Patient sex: M
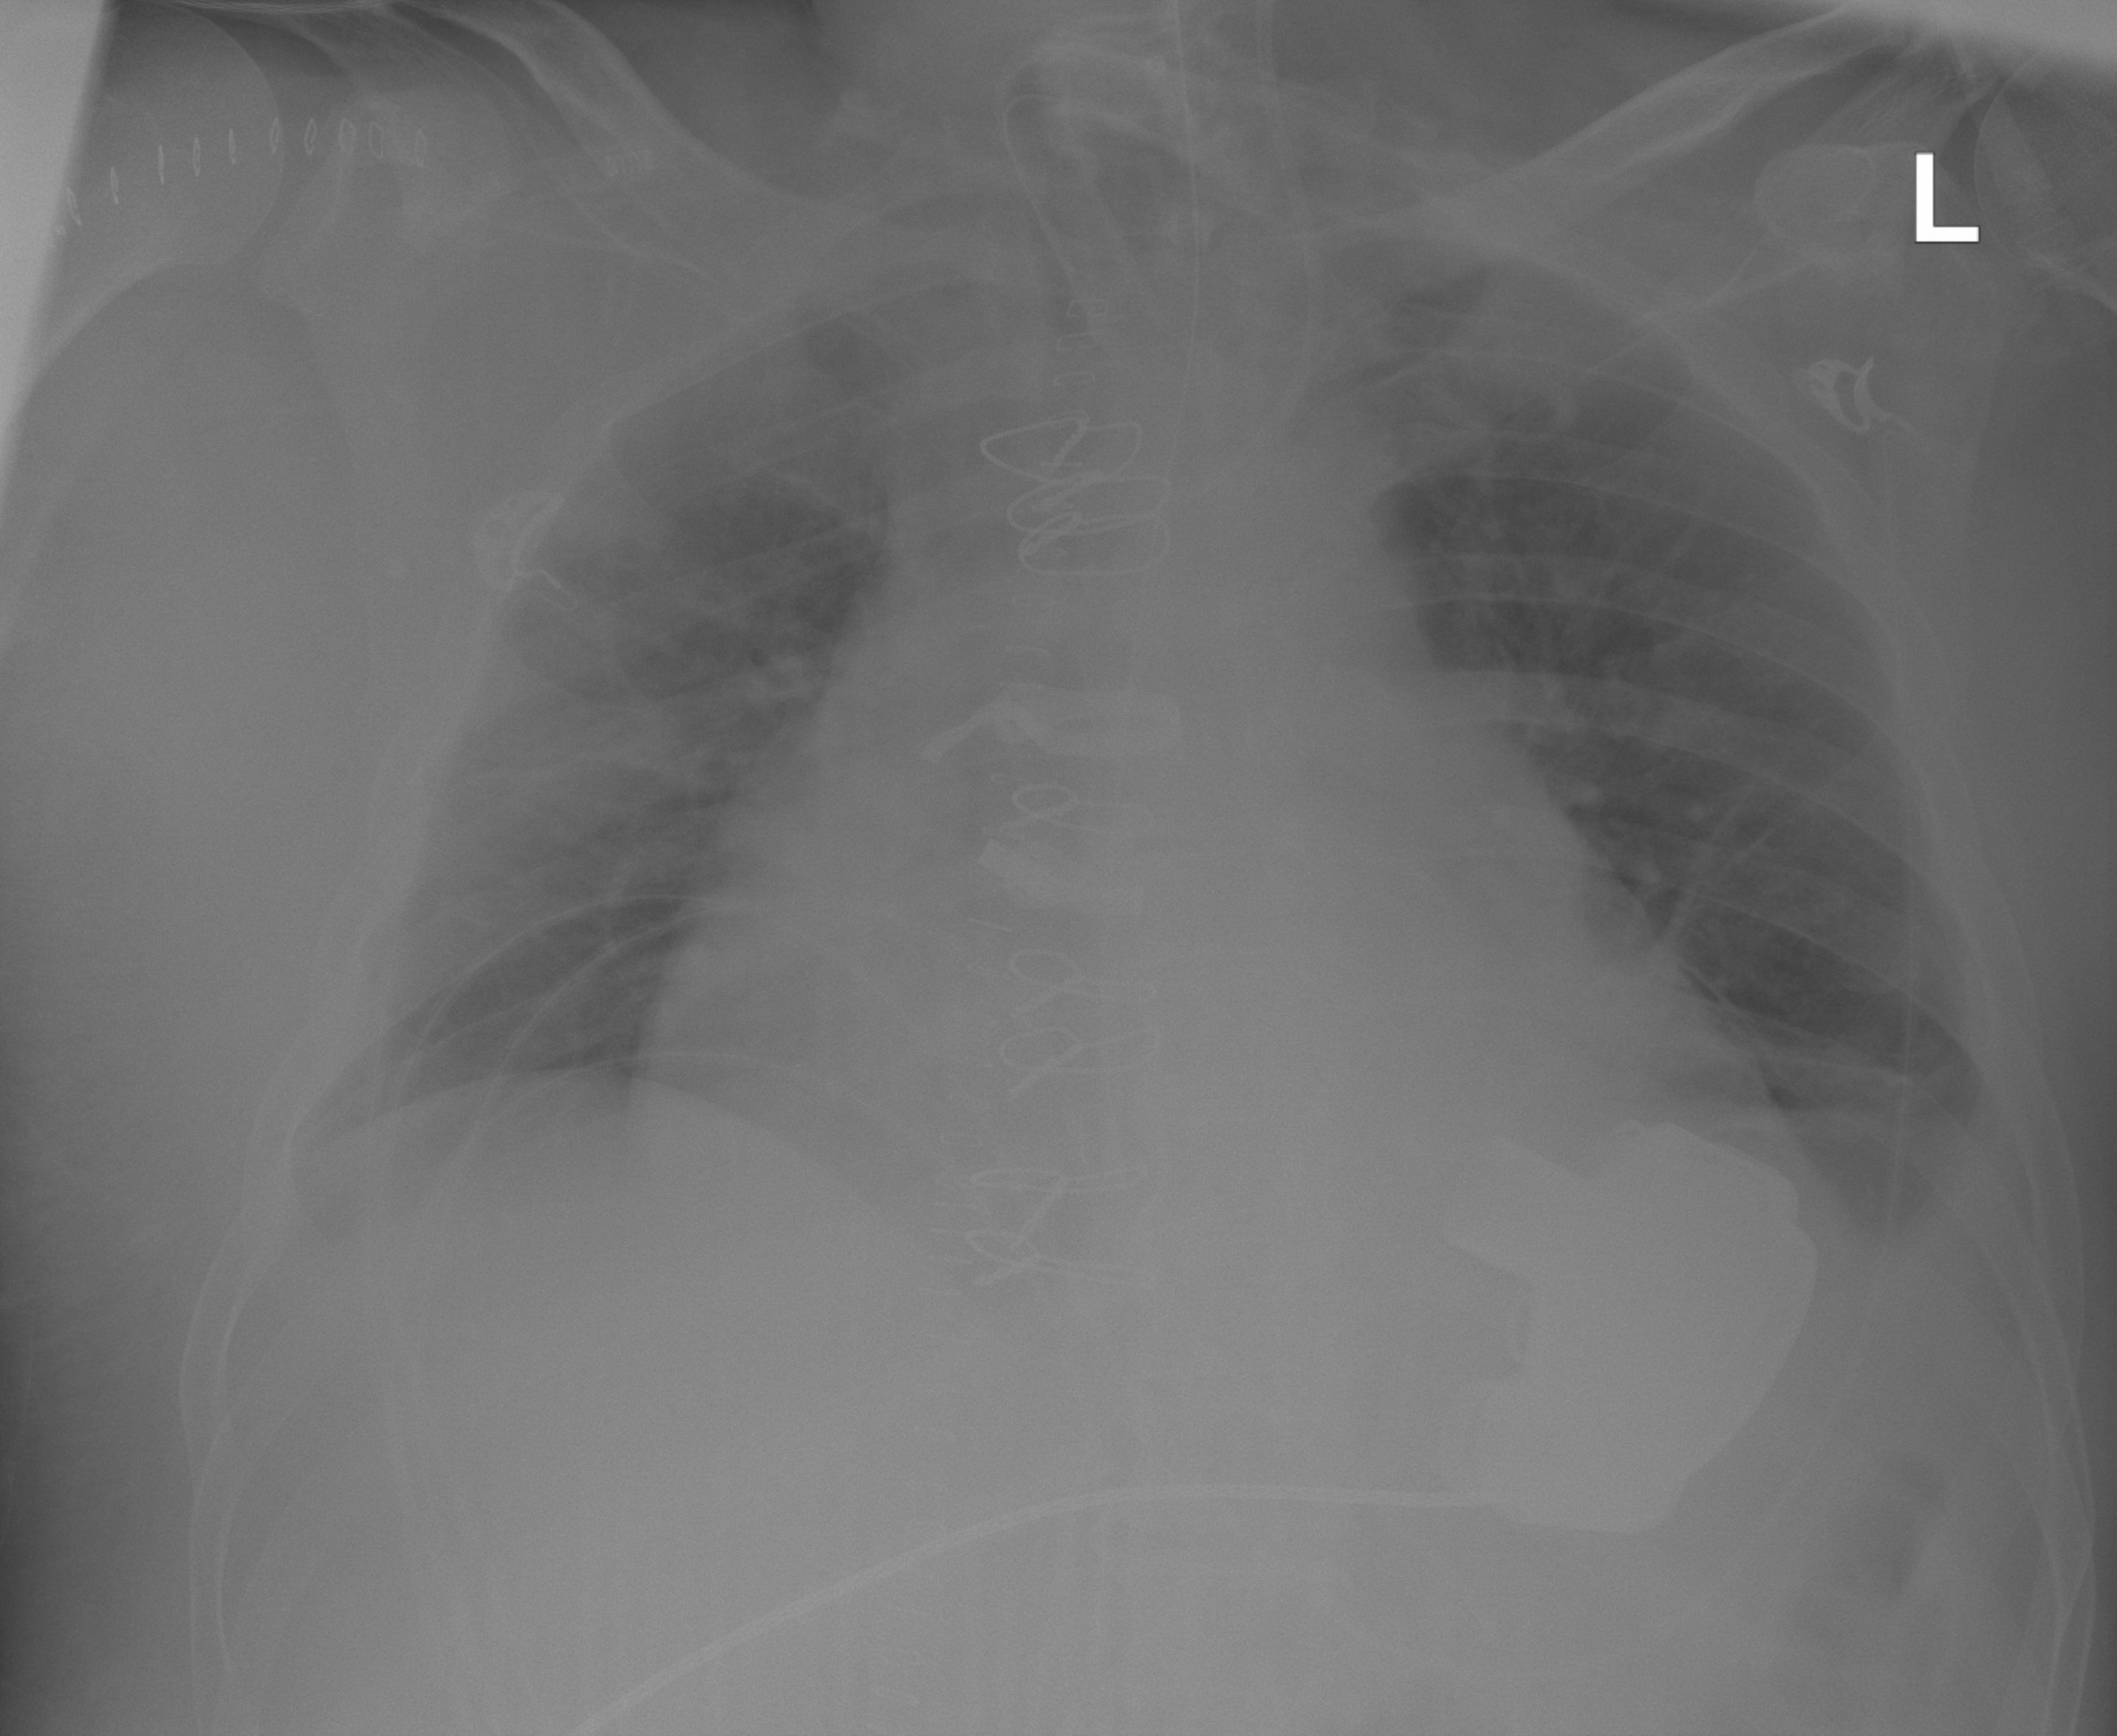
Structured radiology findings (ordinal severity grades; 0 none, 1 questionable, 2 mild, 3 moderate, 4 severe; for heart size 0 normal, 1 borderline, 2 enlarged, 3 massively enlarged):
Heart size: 3
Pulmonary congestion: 0
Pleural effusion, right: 0
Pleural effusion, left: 2
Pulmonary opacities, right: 0
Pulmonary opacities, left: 0
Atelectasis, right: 2
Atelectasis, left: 2